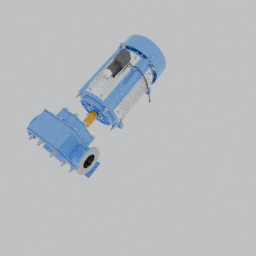
Label: mechanical